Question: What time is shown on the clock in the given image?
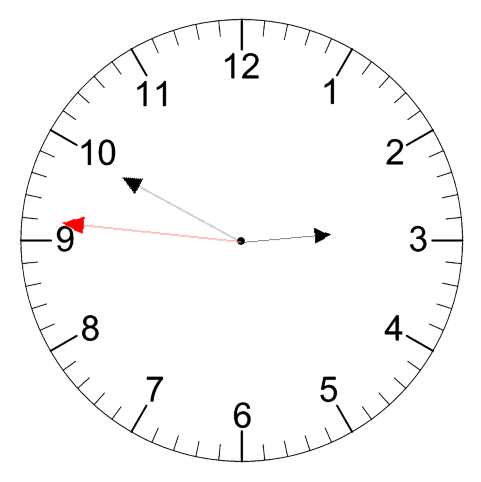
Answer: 02:49:46